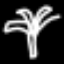
Label: palm tree